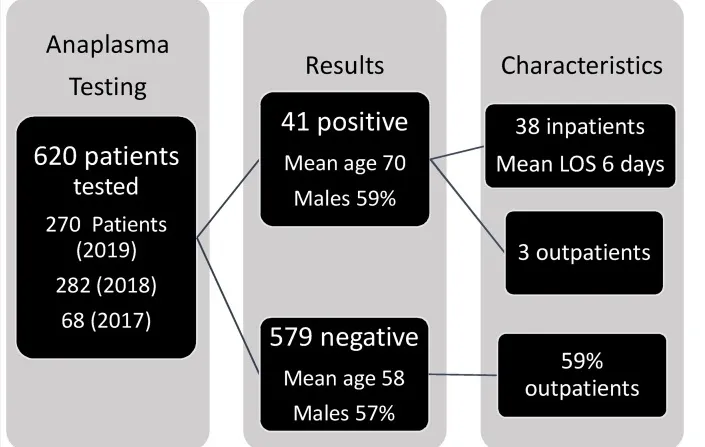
Schematic description of patients included.
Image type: pathology (pas)